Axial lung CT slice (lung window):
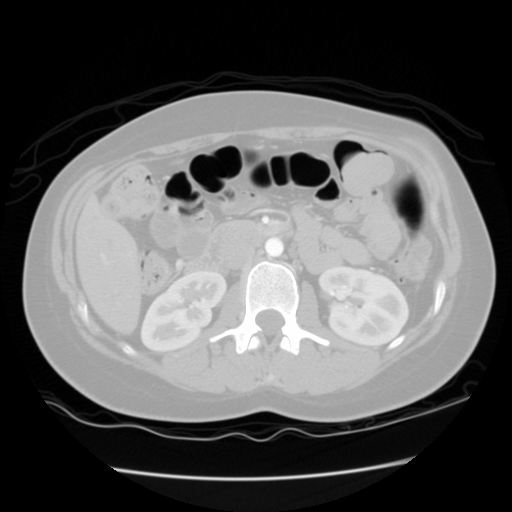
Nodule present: no